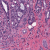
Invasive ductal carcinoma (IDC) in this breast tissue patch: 1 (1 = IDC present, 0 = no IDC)